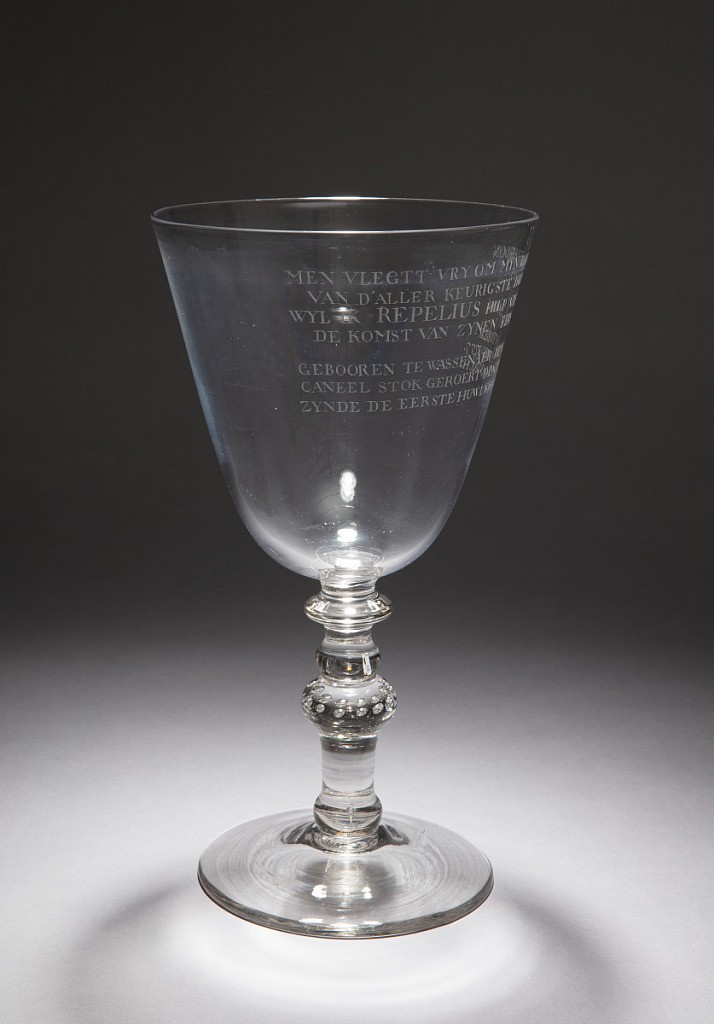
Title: Birth Glass of the Repelius Family
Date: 1777
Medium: lead glass
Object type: birth glass
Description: A large rounded funnel bowl on a stem with a capstan (an angled knop above a rounded knop), an inverted baluster with two rows of airdrops and a basal knop. Conical foot.